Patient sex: F
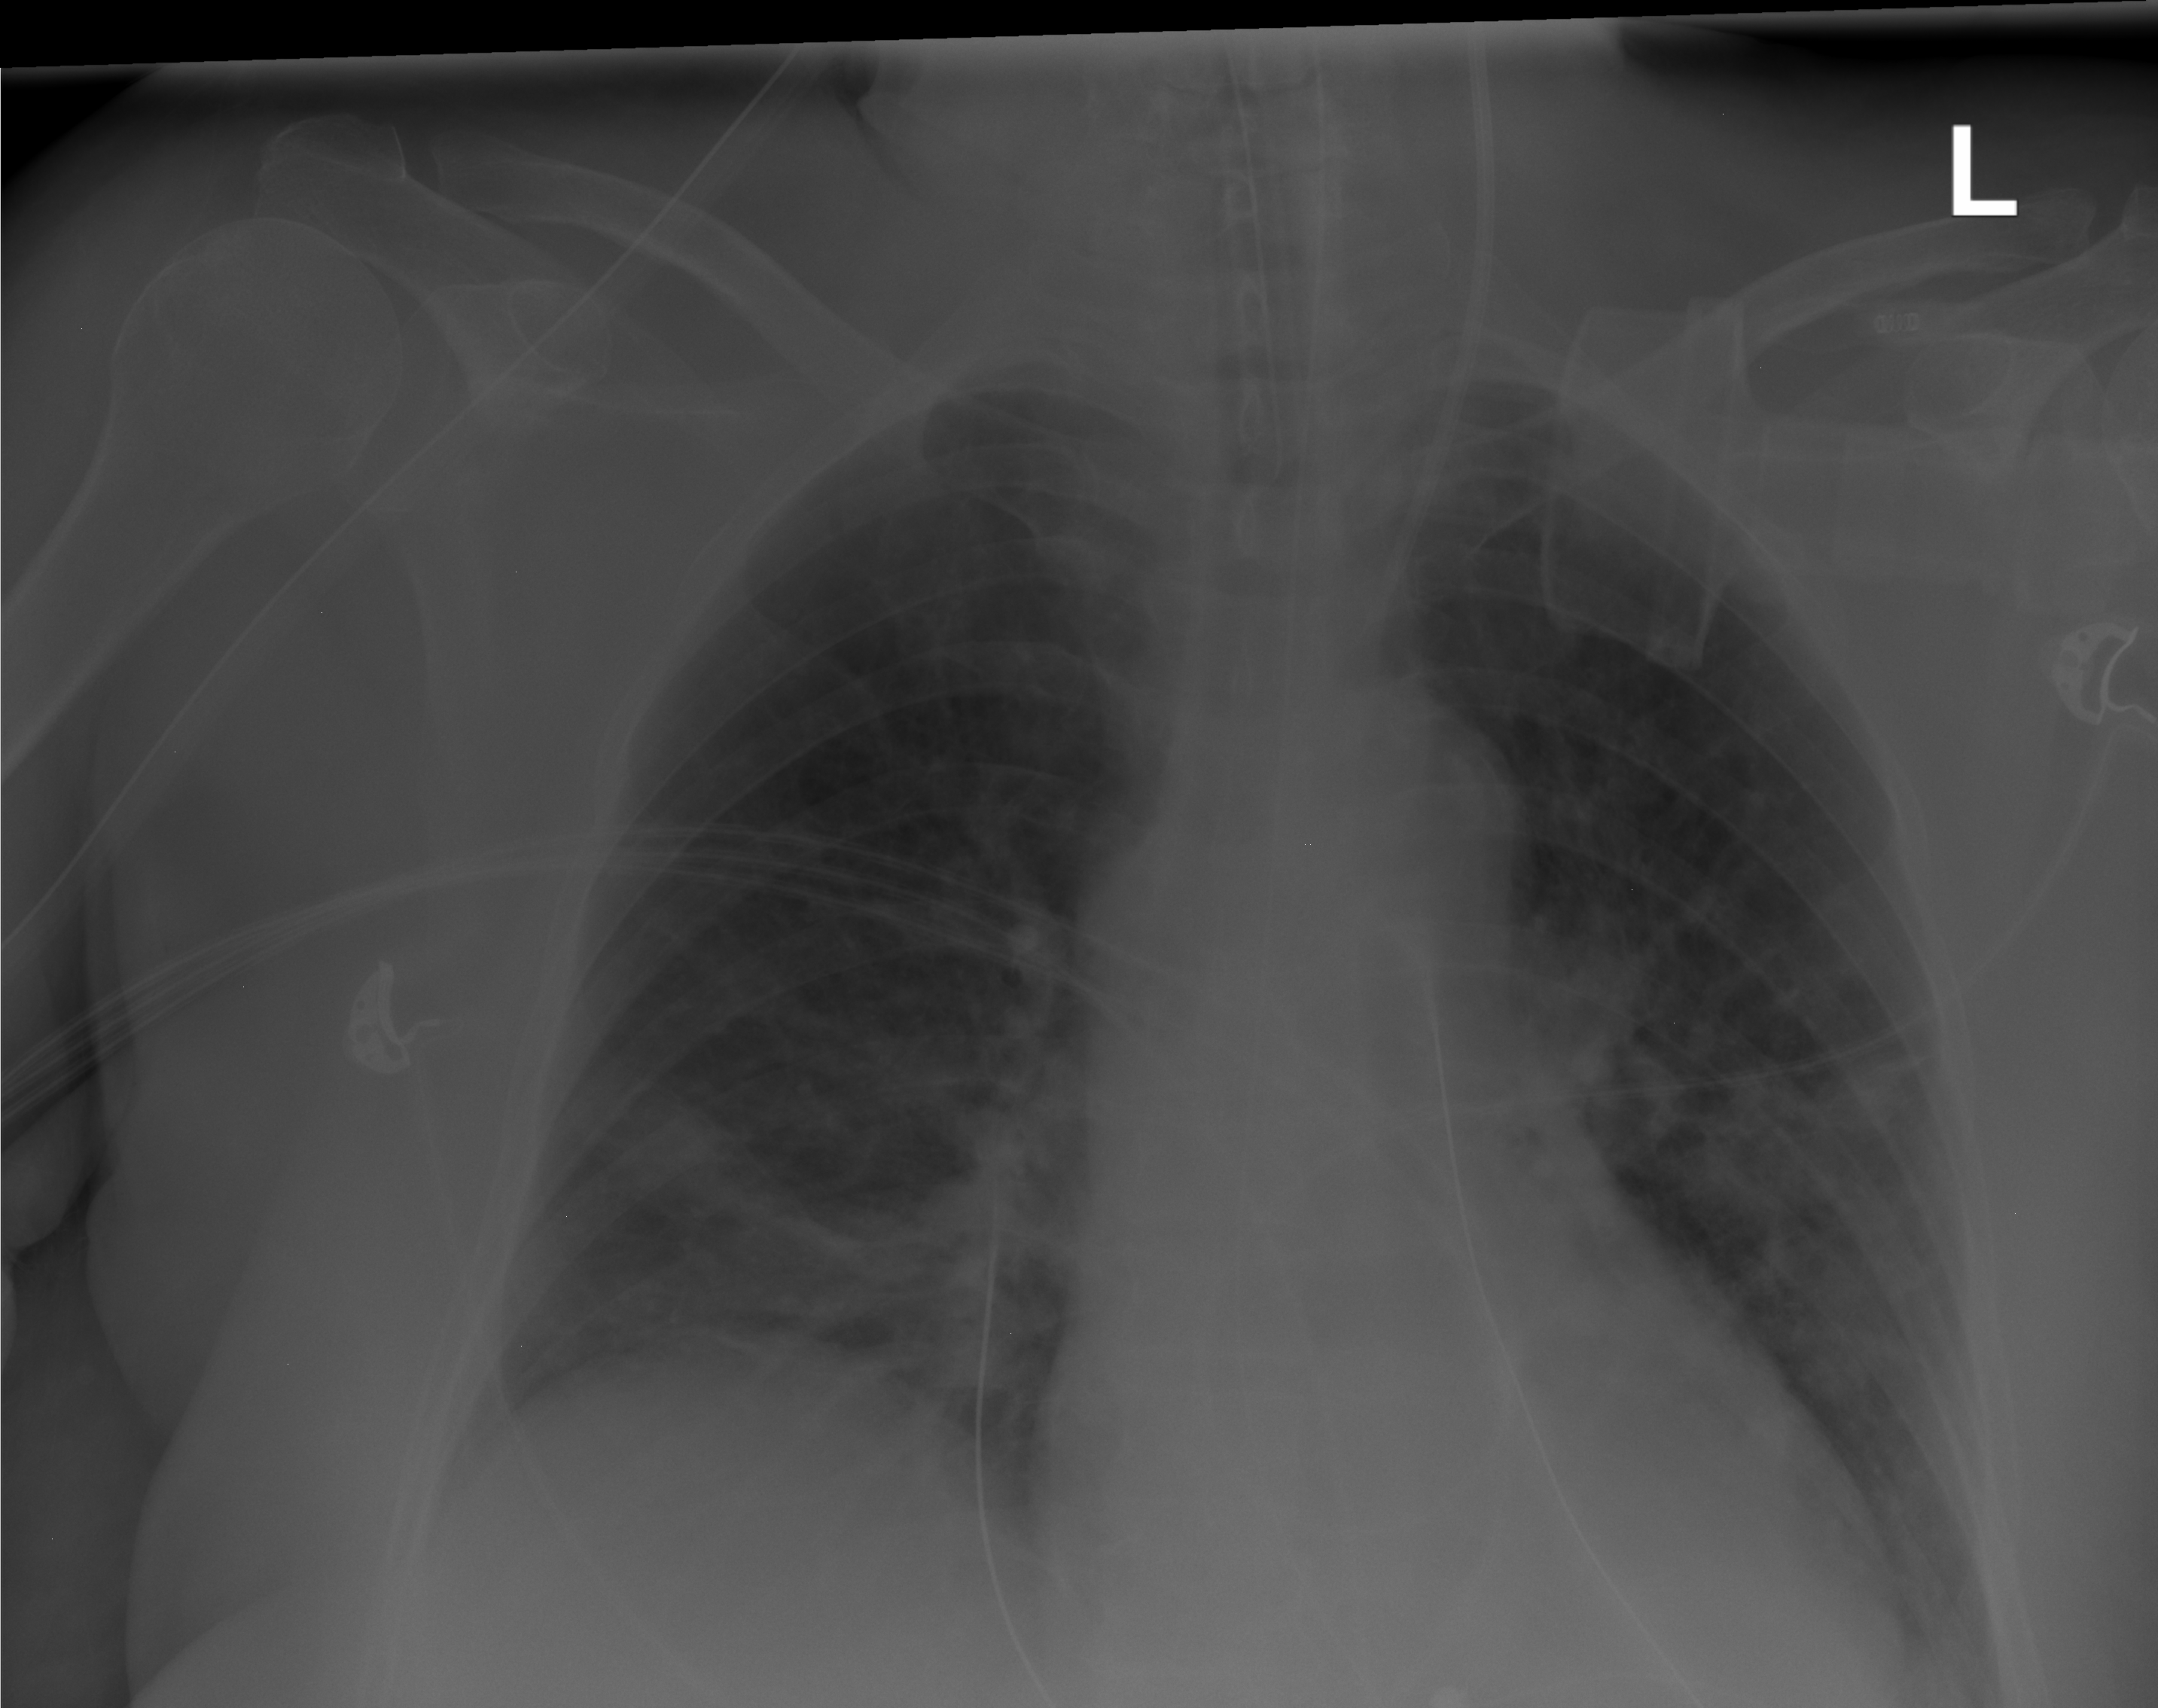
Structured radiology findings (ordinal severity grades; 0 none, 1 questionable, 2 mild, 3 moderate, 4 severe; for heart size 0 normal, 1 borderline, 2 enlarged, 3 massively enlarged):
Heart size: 1
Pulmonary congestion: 0
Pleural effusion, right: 0
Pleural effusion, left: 0
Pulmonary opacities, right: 2
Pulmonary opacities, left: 0
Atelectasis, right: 0
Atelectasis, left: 0